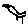
Label: bird